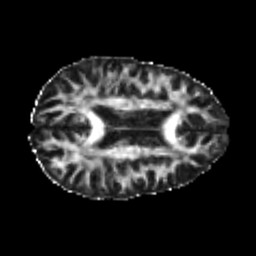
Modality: FA
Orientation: axial
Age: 24
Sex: male
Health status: healthy
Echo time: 0.074 s